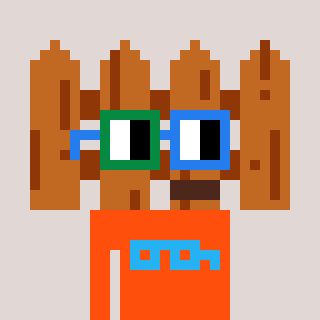
a pixel art character with square green and blue glasses, a fence-shaped head and a orange-colored body on a warm background